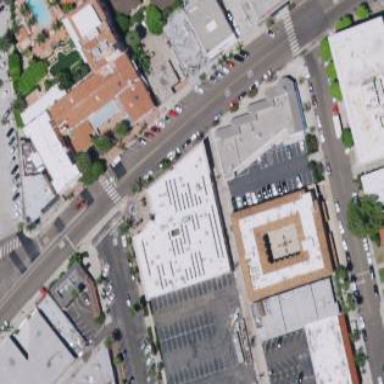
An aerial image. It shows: Flat-roofed retail building. The commercial building has modern design.